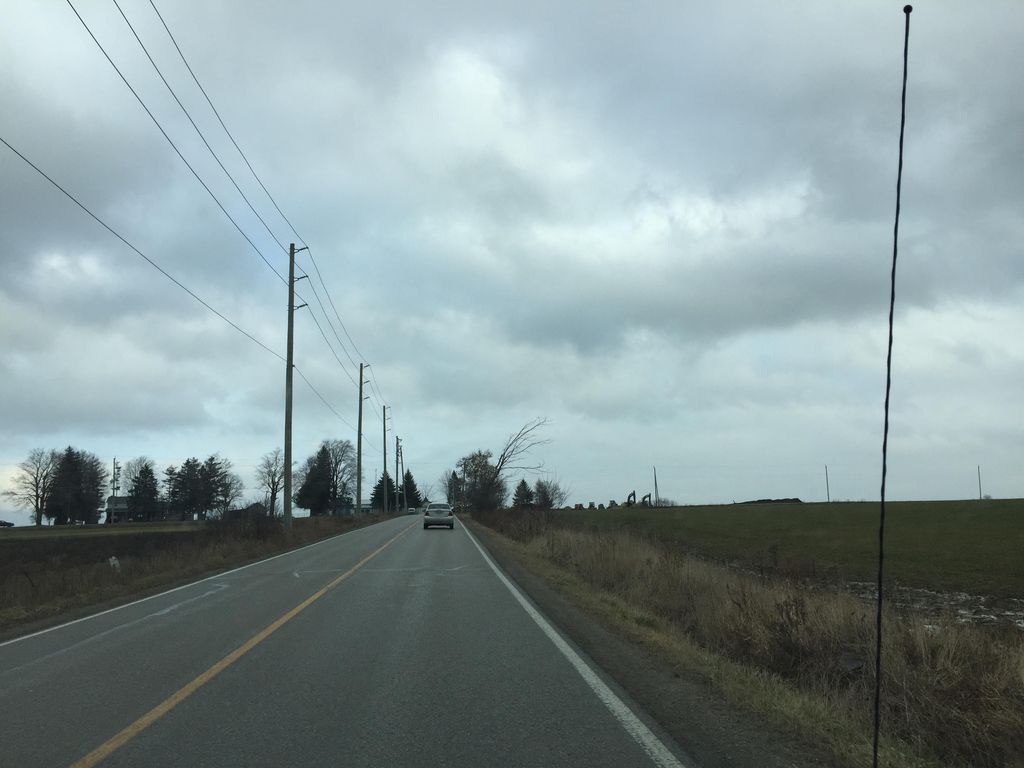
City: kitchener-waterloo